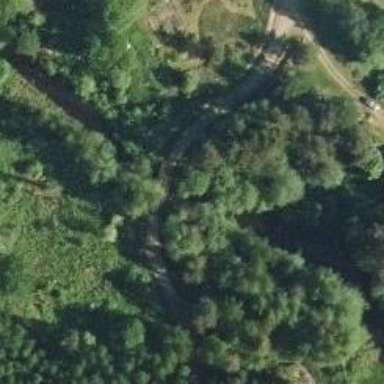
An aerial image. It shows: Unclassified road on bridge.